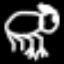
Label: frog